Question: The Java FX Scen Builder contains quite a special form of a toggle button. Several Buttons are visually concatenated and separated by a small vertical line:

I wonder how this is done. Does somebody have any idea?
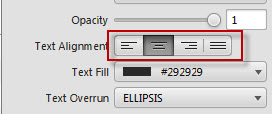
Answer: It's an <URL> and custom css.
There is an <URL>. The Ensemble sample source license is BSD I think, so you should be able to use it in your app. Go to Ensemble, search for 'Pill' in the Ensemble sample app, click on the "" button on the Pill Button sample and open the resultant project in NetBeans, full code, css and supporting image files will be included in the project.